Question: Im trying to write a query that will find and display all of my posts that have the same custom field values as my input.
In wordpress I have the following...

My query is...
'''
$pageposts = $wpdb->get_results("SELECT wposts.* FROM $wpdb->posts wposts, $wpdb->postmeta wpostmeta WHERE wposts.ID = wpostmeta.post_id AND wpostmeta.meta_value = 'petrol' OR wpostmeta.meta_value = 'local' ORDER BY wpostmeta.meta_value DESC", OBJECT);
'''
If I remove 'OR wpostmeta.meta_value = 'local' This works correctly and pulls the correct post with the custom field value as 'petrol'
Can anybody give me an idea on where im going wrong? At the moment its display all of my posts even those that are drafts and have been deleted and its also looping and displaying them numerous times...
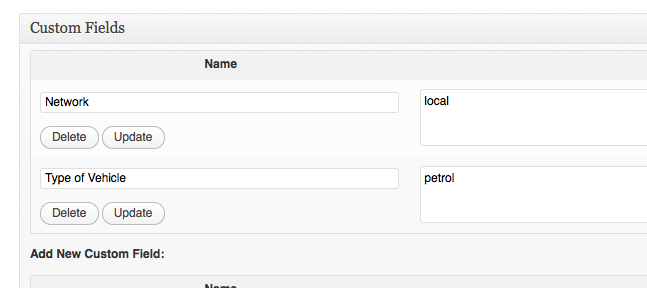
Answer: Try:
'''
SELECT wposts.*
FROM $wpdb->posts wposts, $wpdb->postmeta wpostmeta
WHERE wposts.ID = wpostmeta.post_id
AND (wpostmeta.meta_value = 'petrol' OR wpostmeta.meta_value = 'local')
ORDER BY wpostmeta.meta_value DESC"
'''